Field crop: maize
Growth stage: 2
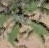
Species: atriplex